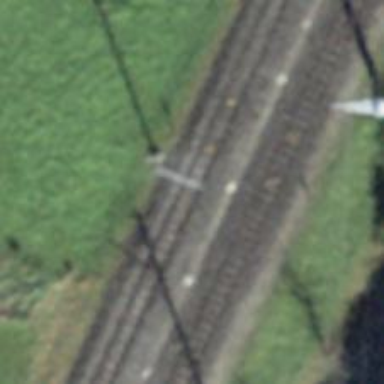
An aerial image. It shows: Public transport stop position.